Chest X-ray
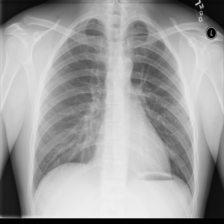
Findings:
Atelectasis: negative
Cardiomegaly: negative
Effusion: negative
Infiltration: negative
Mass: negative
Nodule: negative
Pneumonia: negative
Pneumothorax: negative
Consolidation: negative
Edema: negative
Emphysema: negative
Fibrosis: negative
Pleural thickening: negative
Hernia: negative